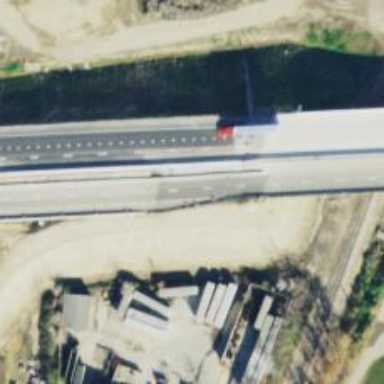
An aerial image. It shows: Asphalt motorway link.